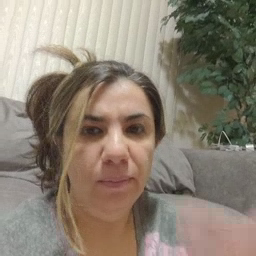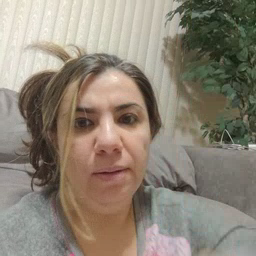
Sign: man